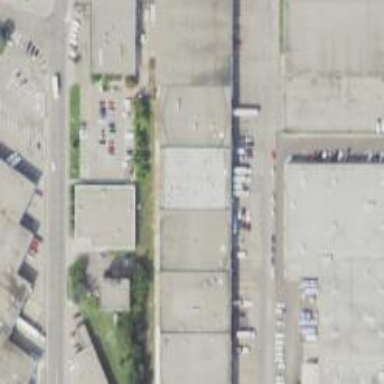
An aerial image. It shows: Warehouse office.